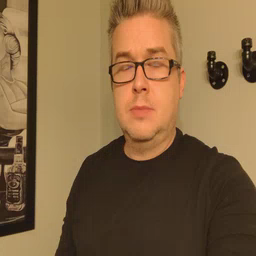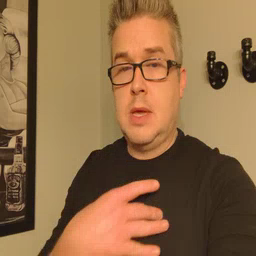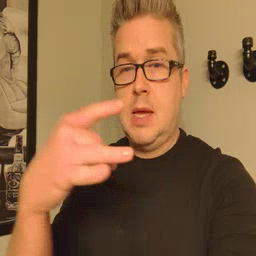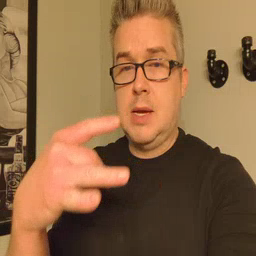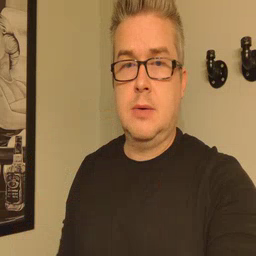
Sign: like